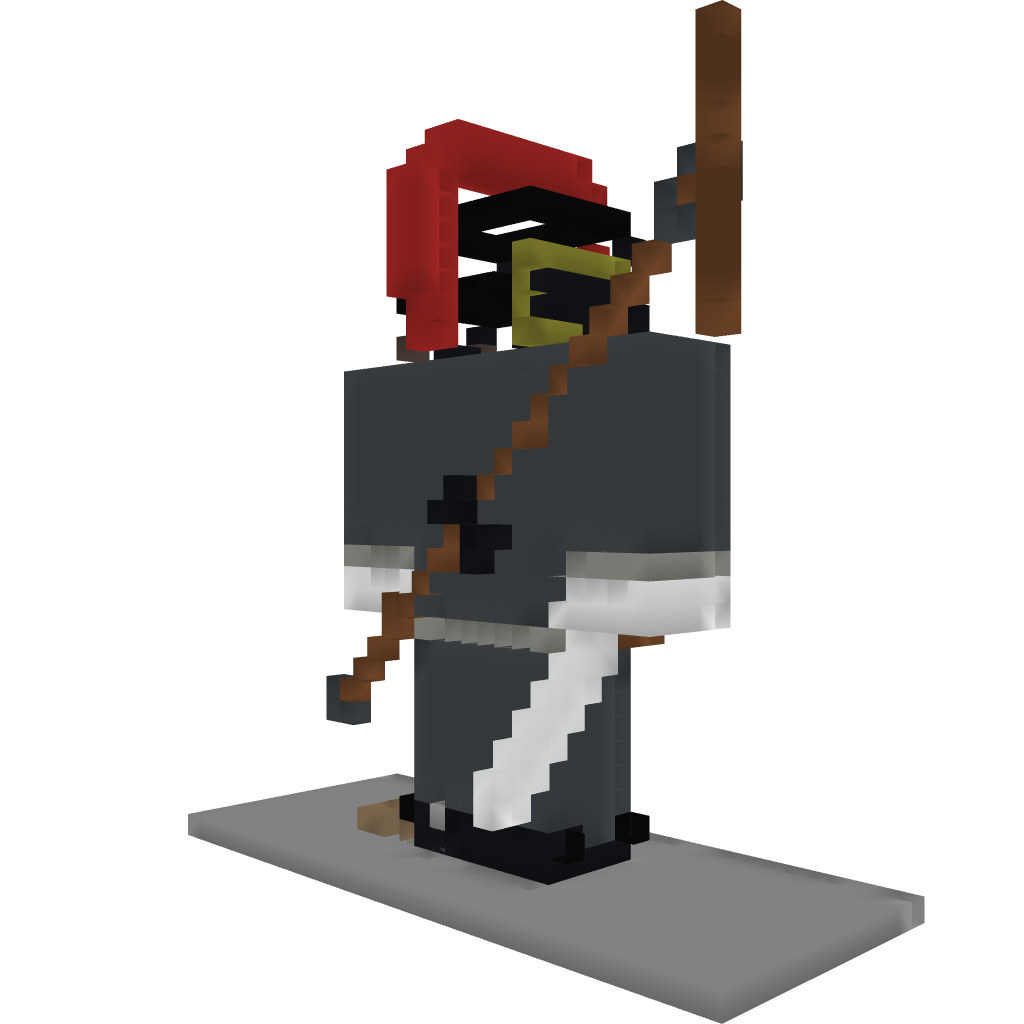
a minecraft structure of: Spartan at suit :)